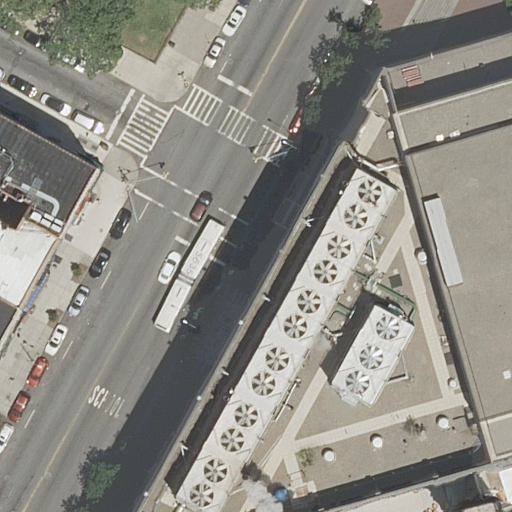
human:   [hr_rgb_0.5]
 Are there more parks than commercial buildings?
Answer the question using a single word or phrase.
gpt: yes

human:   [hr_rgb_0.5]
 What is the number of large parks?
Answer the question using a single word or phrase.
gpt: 1

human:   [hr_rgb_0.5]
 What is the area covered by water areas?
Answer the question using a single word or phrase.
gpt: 0m2

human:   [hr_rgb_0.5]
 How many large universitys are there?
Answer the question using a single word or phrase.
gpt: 0

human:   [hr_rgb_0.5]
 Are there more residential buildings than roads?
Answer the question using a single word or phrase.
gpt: yes

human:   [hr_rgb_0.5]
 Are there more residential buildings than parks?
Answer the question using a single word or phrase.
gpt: yes

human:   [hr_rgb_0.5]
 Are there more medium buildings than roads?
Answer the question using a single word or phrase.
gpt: no

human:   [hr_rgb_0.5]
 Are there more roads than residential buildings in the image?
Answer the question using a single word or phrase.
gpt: no

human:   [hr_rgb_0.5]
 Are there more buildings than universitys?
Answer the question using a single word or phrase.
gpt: yes

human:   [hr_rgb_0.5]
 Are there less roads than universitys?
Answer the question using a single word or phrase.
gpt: no

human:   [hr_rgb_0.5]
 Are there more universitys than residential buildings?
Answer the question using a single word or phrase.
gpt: no

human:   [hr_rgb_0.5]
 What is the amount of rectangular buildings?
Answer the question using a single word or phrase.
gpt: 1

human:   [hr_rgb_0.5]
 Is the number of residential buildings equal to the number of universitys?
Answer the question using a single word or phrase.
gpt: no

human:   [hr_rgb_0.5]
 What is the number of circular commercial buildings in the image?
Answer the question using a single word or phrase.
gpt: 0

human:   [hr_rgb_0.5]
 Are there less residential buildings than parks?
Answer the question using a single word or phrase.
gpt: no

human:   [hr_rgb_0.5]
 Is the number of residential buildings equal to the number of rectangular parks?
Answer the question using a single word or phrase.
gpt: no

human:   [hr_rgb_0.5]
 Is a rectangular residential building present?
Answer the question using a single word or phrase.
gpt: yes

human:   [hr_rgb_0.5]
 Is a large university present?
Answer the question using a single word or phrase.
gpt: no

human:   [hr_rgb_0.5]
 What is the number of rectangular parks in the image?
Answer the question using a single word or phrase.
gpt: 1

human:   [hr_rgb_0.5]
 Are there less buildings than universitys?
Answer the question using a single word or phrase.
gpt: no

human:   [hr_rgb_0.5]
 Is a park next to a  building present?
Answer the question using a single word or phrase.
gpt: yes

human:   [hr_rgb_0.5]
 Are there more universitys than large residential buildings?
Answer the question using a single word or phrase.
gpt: no

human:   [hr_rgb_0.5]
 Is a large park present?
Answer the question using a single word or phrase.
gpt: yes

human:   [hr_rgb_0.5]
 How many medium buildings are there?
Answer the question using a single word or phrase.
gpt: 2

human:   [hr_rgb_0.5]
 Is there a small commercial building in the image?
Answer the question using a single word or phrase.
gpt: no

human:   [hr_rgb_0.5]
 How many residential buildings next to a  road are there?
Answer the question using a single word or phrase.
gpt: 4

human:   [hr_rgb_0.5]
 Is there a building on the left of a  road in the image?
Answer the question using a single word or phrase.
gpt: yes

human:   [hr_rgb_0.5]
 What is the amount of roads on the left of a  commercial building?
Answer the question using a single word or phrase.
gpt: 0

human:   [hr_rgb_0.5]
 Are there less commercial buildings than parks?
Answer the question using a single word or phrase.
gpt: yes

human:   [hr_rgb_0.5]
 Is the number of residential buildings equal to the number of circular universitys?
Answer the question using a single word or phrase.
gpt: no

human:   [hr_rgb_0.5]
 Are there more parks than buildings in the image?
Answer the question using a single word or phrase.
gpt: no

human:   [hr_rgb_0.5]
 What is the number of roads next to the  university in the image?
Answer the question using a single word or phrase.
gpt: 2

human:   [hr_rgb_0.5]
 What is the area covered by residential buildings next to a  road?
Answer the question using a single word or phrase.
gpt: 2069m2

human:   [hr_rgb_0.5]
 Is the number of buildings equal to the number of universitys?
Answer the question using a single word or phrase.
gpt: no

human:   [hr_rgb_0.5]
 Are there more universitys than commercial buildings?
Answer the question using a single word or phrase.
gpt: yes

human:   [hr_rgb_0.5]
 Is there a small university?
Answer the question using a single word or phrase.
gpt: yes